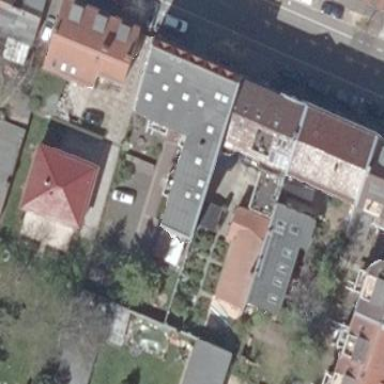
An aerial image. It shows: Saltbox shaped roof on apartment building.